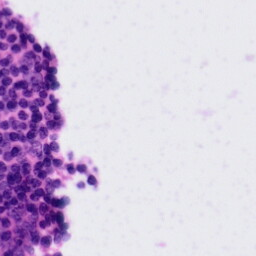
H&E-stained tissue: Tonsil